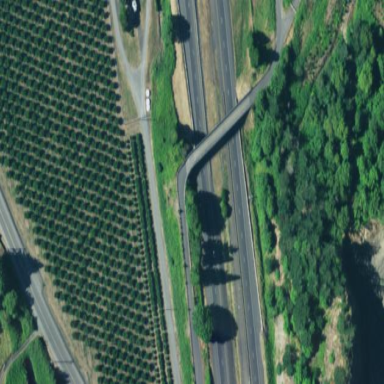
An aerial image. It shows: Orchard.